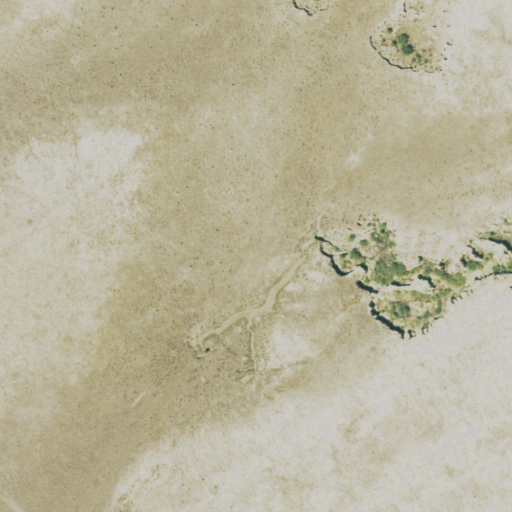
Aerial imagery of plain(s) in Colorado named Adobe Flats containing grassland and shrub